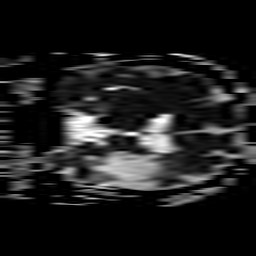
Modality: ADC
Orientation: coronal
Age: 35
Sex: male
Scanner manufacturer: philips
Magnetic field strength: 3 T
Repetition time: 3.074 s
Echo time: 0.076 s